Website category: sports
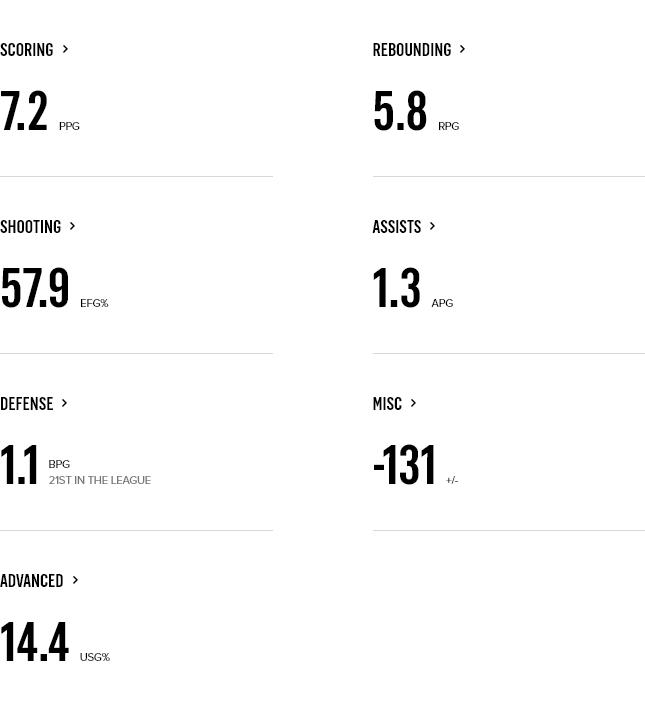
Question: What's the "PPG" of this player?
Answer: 7.2

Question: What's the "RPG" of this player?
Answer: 5.8

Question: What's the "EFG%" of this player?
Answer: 57.9

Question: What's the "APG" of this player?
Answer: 1.3

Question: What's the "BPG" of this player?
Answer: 1.1

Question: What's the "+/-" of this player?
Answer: -131

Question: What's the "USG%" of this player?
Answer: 14.4

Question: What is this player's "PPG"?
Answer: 7.2

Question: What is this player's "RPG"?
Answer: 5.8

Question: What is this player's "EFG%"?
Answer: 57.9

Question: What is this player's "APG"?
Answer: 1.3

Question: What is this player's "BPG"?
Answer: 1.1

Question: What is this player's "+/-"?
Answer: -131

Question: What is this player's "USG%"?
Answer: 14.4

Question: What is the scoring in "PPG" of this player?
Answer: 7.2

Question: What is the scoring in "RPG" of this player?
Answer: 5.8

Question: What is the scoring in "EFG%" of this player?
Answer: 57.9

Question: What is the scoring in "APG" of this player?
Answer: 1.3

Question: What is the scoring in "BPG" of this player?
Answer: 1.1

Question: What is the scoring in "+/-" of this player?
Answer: -131

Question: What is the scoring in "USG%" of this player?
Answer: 14.4

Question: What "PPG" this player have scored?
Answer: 7.2

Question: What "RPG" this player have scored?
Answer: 5.8

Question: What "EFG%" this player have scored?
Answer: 57.9

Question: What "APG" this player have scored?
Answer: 1.3

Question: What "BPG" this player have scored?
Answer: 1.1

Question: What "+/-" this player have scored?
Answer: -131

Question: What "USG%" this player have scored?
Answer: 14.4

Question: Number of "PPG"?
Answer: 7.2

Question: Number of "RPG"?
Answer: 5.8

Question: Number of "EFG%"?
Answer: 57.9

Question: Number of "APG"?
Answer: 1.3

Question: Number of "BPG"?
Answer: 1.1

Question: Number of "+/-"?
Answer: -131

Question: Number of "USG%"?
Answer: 14.4

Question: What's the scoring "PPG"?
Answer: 7.2

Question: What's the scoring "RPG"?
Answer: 5.8

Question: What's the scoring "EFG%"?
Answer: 57.9

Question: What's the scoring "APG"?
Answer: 1.3

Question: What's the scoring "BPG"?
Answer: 1.1

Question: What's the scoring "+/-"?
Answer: -131

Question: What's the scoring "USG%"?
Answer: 14.4